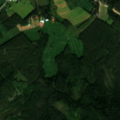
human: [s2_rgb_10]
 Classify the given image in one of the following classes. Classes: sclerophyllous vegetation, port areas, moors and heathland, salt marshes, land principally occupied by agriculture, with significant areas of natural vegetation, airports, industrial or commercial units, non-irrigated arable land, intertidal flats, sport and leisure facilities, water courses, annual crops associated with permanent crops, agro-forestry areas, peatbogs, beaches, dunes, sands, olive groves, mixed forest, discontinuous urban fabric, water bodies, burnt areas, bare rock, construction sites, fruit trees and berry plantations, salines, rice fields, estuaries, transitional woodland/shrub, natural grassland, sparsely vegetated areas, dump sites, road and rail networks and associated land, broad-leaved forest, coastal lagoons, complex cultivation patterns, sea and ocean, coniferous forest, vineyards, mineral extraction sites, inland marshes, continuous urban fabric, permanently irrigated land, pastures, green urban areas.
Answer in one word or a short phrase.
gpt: land principally occupied by agriculture, with significant areas of natural vegetation, coniferous forest, mixed forest